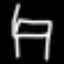
Label: chair